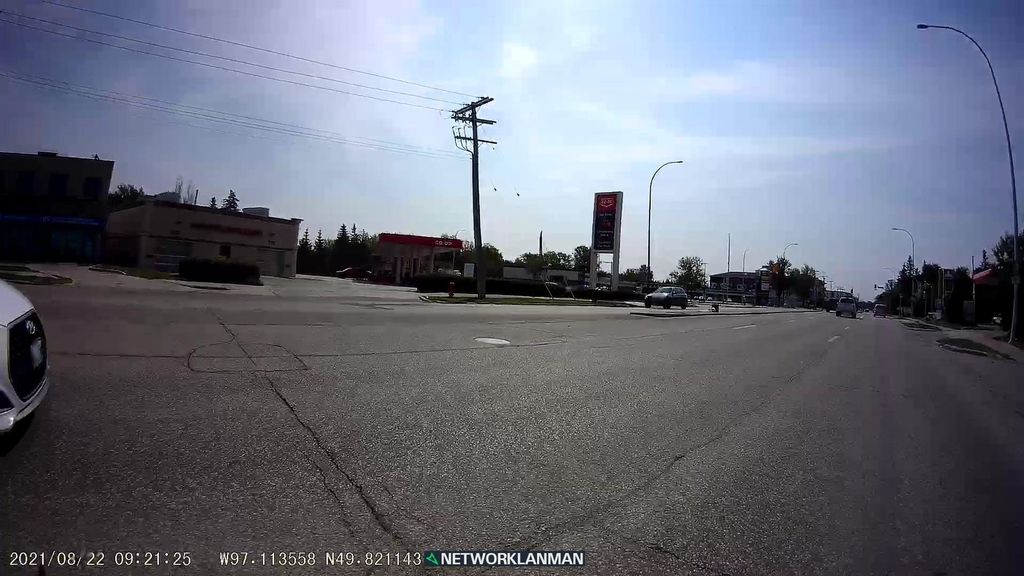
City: winnipeg